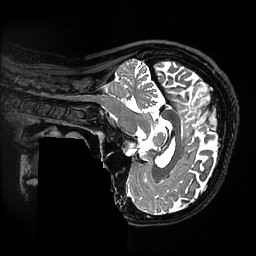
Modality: T2w
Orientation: sagittal
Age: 30
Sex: female
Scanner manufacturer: ge
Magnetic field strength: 3 T
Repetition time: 3.202 s
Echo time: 0.06683 s